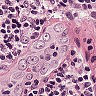
Metastatic tissue present: no